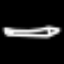
Label: pencil